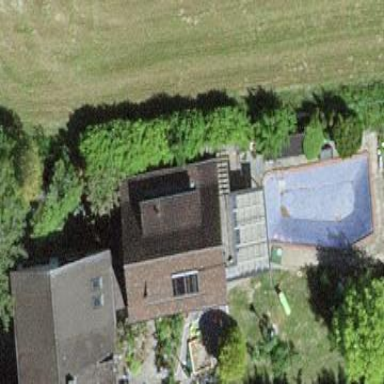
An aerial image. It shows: Detached building.